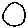
Label: circle